Field crop: maize
Growth stage: 2
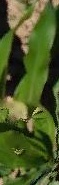
Species: maize